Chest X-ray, AP view. Patient: 78 years old, sex M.
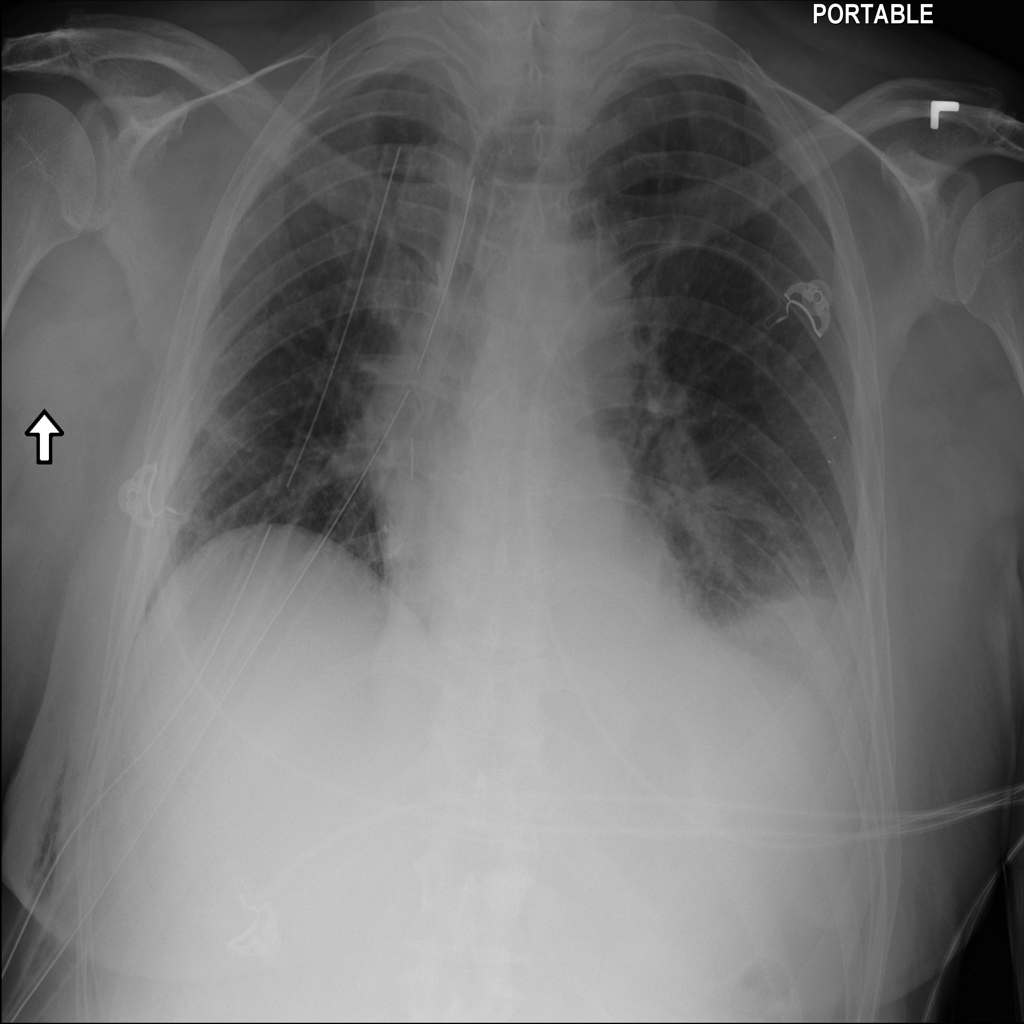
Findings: Atelectasis, Effusion, Nodule